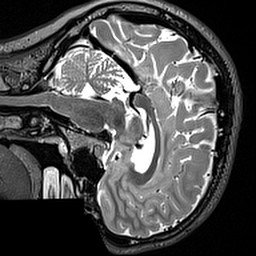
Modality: T2w
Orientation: sagittal
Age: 21
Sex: female
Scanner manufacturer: siemens
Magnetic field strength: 3 T
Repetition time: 3.2 s
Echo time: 0.567 s